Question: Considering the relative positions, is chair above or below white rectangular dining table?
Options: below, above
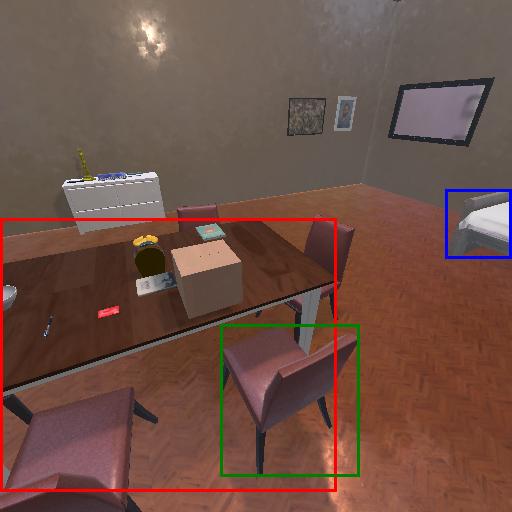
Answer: below